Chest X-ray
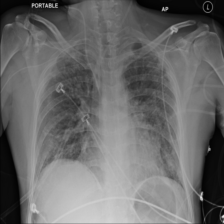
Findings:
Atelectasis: negative
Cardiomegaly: negative
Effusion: negative
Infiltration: negative
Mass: negative
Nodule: negative
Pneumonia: negative
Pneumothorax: negative
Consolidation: negative
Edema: negative
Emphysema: negative
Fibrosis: negative
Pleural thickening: negative
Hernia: negative